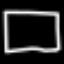
Label: square